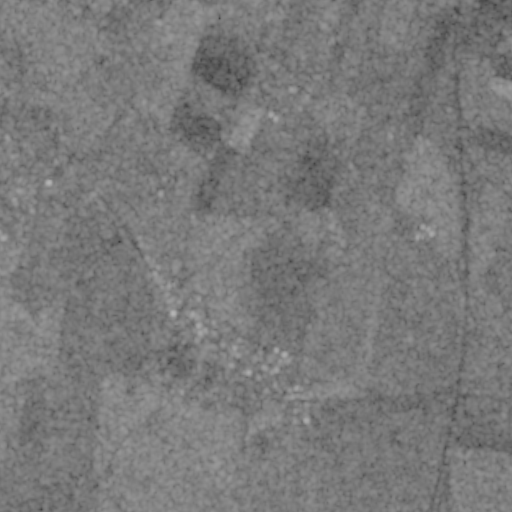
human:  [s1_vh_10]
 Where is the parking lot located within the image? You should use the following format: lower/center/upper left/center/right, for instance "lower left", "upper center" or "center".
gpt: The parking lot is located in the upper center of the image.
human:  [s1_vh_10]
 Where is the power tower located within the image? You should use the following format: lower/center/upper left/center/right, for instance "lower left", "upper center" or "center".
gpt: The power tower is located in the right of the image.
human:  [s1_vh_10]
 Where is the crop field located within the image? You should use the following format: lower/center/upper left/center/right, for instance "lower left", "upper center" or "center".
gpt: There is no crop field in the image.

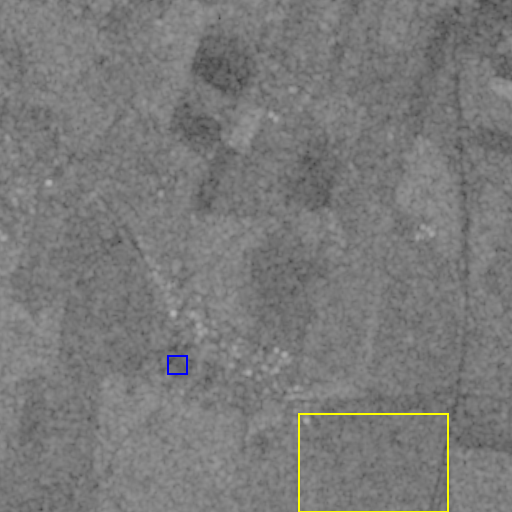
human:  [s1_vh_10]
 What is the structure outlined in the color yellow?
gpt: The structure outlined in yellow is a crop field.
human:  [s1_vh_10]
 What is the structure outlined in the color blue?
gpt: The structure outlined in blue is a park.
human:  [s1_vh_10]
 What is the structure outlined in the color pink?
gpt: There is no pink outline.